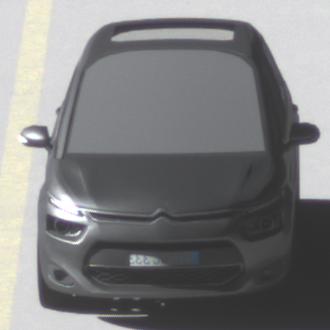
Make: Citroen
Model: Grand C4 Picasso VTi 120
Detailed model: Grand C4 Picasso (II)
Model produced from: 2013/10
Model produced until: 2015/02
Doors: 5
Color: gray
Road condition: dry road
Daytime: morning or afternoon
Contrast: high contrast